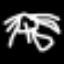
Label: palm tree